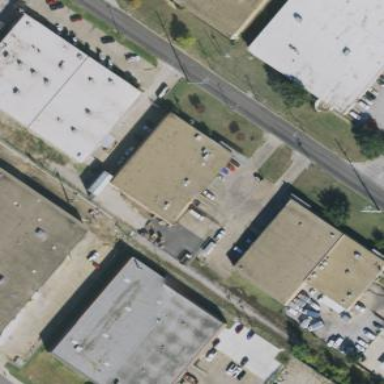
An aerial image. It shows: Warehouse.